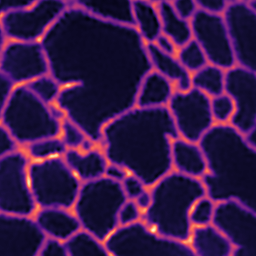
Label: Super-resolution ER image